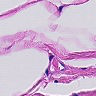
Metastatic tissue present: no